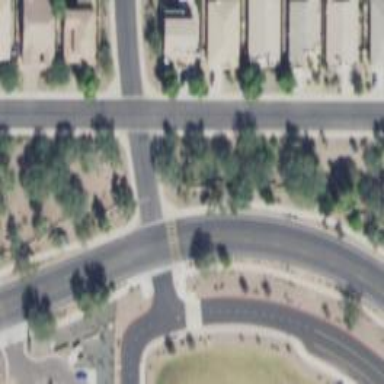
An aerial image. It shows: Marked crossing on the road.